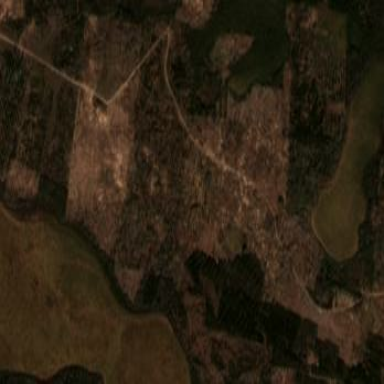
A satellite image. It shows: Area with stunted trees and scrub vegetation designated for logging.